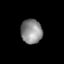
Tissue: lung
Cell type: B cells
Senescence score: 0.6305
Nuclear area (px): 512
Mean DAPI intensity: 138.674